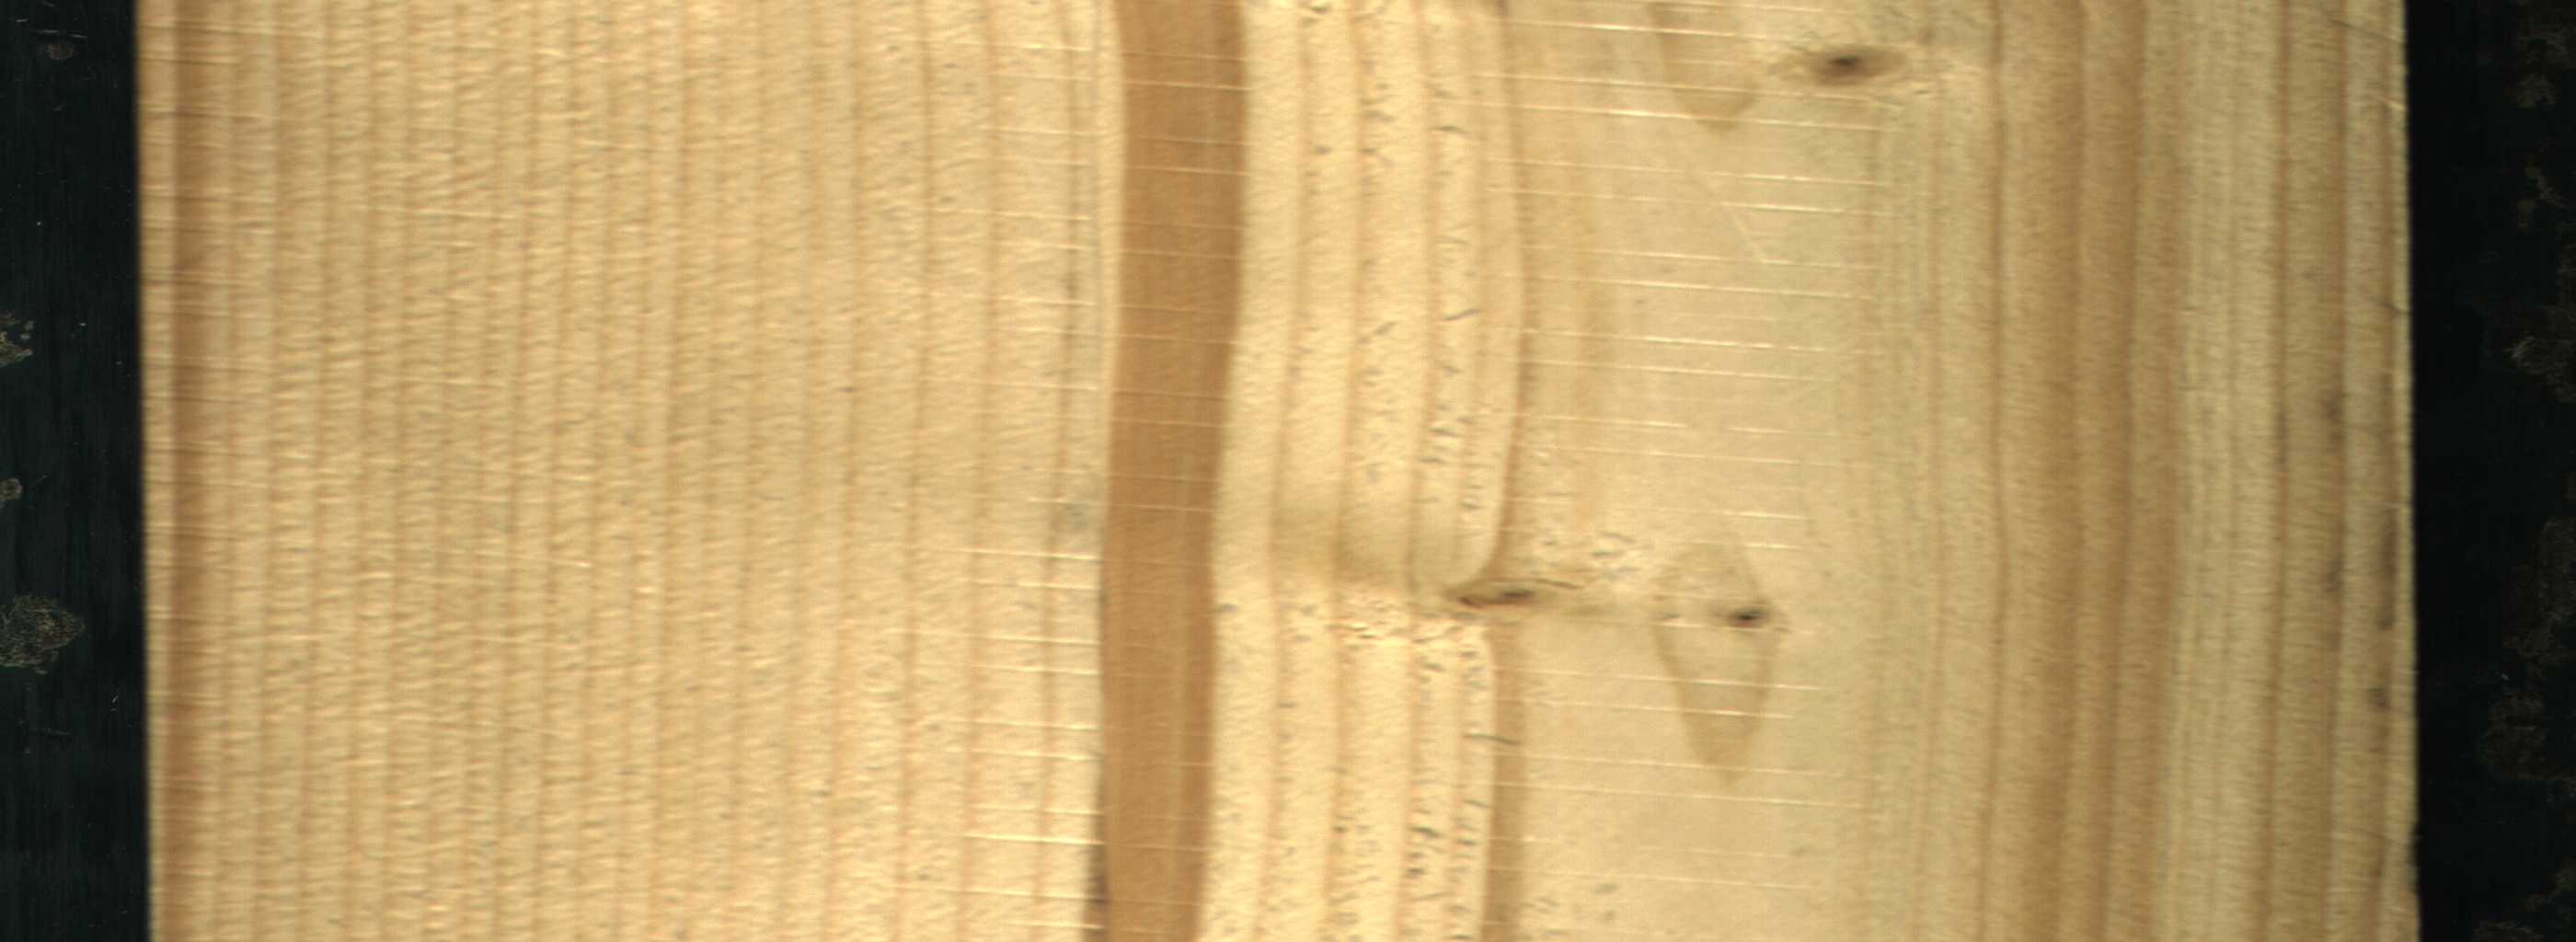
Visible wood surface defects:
Quartzity
Live_Knot
Live_Knot
Live_Knot